Field crop: maize
Growth stage: 1
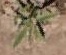
Species: atriplex